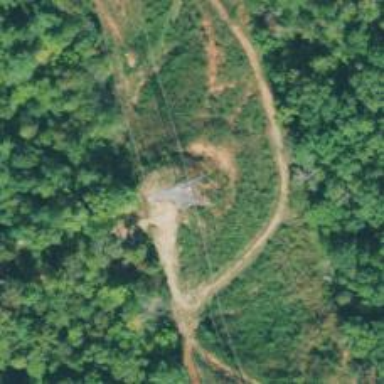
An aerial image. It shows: Lattice structure tower used for power transmission.